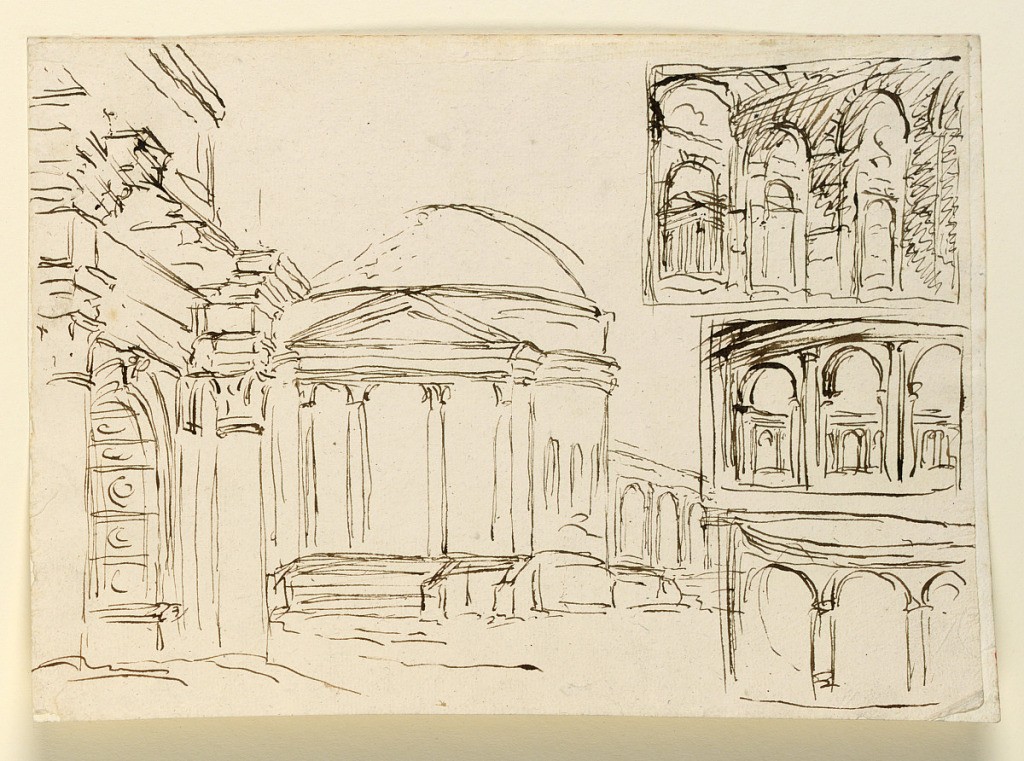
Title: Stage Design of Antique Buildings and Details
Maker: Giuseppe Barberi, Italian, 1746–1809
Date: early 19th century
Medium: Pen and brown ink on lined off-white laid paper
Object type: Drawing
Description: Interior of theater showing arrangement of boxes and decoration of ceiling.